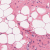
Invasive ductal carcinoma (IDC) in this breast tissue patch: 0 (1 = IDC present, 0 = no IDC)